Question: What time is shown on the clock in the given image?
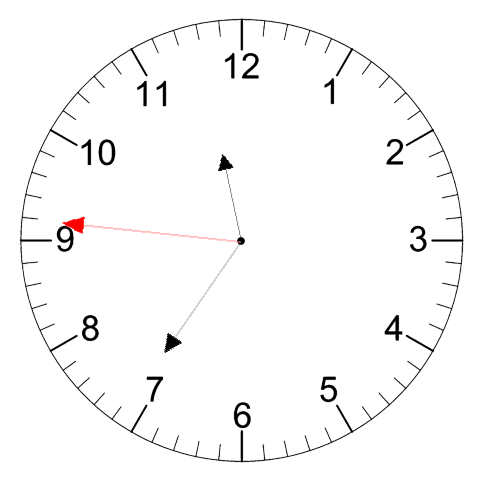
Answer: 11:35:46